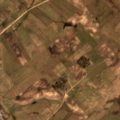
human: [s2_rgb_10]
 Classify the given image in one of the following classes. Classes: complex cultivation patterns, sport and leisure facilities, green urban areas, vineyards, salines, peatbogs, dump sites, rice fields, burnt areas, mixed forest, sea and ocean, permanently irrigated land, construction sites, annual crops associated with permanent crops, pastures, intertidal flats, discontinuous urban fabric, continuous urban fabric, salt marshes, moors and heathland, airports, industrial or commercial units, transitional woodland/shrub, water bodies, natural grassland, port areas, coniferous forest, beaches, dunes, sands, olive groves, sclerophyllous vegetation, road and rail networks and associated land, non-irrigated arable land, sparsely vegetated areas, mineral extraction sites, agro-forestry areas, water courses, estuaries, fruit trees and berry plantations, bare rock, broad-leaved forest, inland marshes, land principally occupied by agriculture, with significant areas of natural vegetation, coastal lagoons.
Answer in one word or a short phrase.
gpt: industrial or commercial units, non-irrigated arable land, pastures, complex cultivation patterns